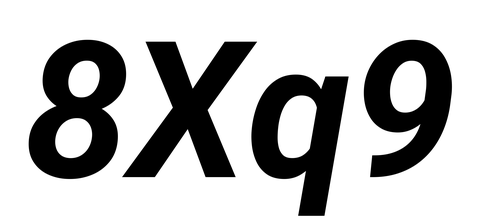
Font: Roboto-Italic_Bold_Italic